Question: I tried creating an Azure project in Visual Studio 2012 Ultimate with a single MVC4 web role in it but got this error message.

The project itself after creating didn't contain the MVC4 role I wanted. I only found similar error messages for MVC2 and on my other computer it works fine.
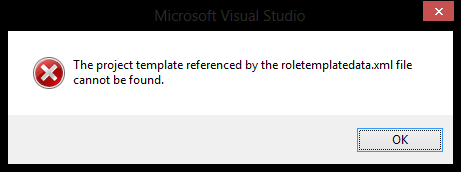
Answer: The file is a file included in each Windows Azure project in Visual Studio (ie: Web Roles with MVC3, MVC4, WCF, ...). You should be able to find it under .
If you can't find this file there is probably something wrong with the installation of the Windows Azure SDK (VS2012 tools). Try to uninstall every Windows Azure component, download the latest version of the full installer <URL> and install it again. This should fix your problem.